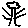
Label: tree